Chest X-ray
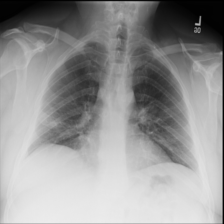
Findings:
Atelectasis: negative
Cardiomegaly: negative
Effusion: negative
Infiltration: negative
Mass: negative
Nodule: negative
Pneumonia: negative
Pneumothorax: negative
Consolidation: negative
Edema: negative
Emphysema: negative
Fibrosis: negative
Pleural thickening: negative
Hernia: negative